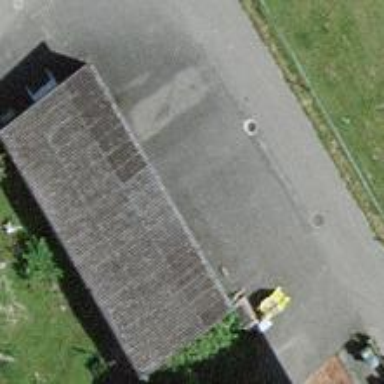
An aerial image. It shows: Garage building.